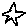
Label: star